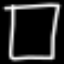
Label: square